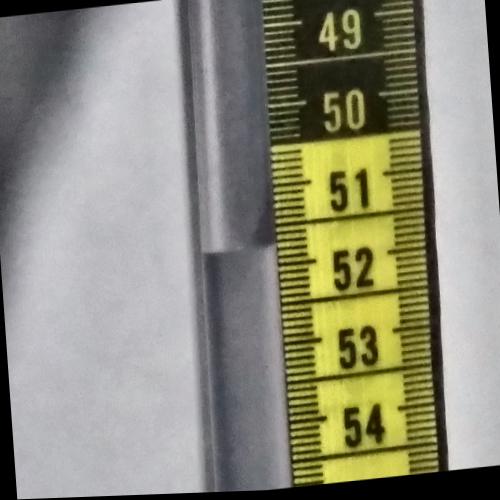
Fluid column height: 51.7 cm